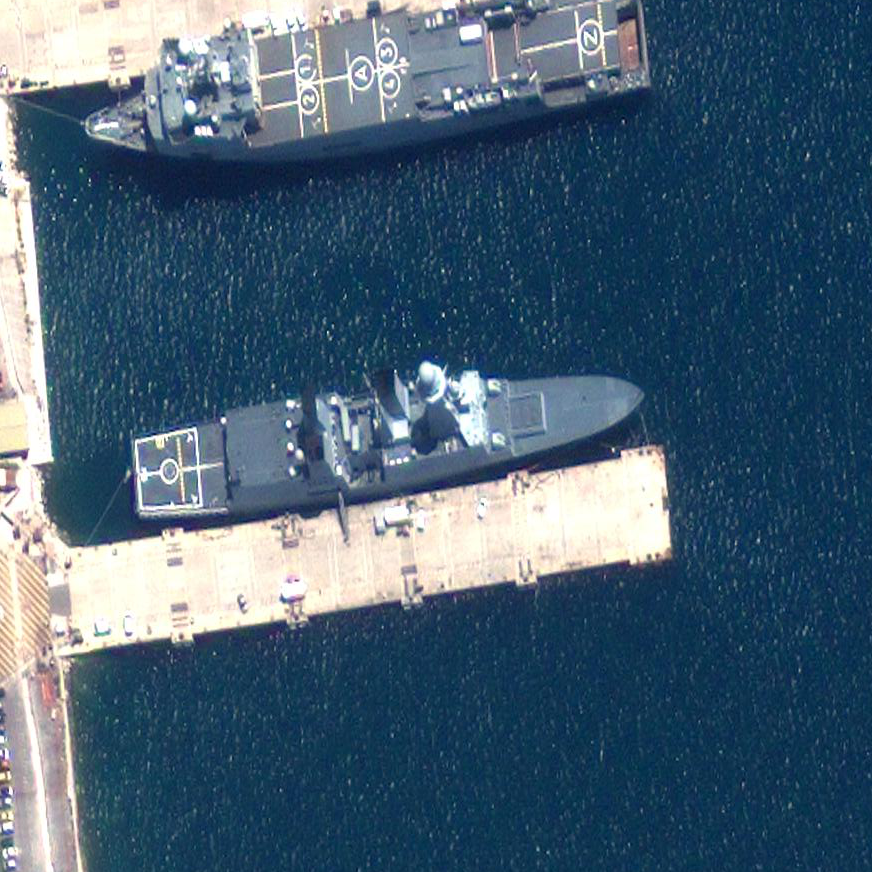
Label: destroyer